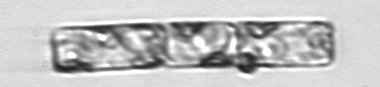
Label: Guinardia_delicatula